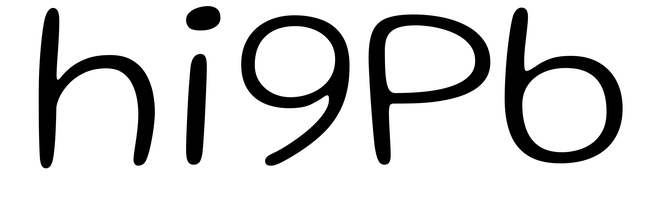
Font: Gluten_ExtraLight